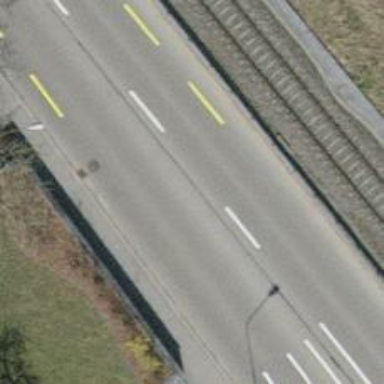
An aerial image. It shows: Primary highway with asphalt surface and designated cycle lane.